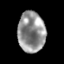
Tissue: lung
Cell type: T cells
Senescence score: 0.1932
Nuclear area (px): 1086
Mean DAPI intensity: 146.566